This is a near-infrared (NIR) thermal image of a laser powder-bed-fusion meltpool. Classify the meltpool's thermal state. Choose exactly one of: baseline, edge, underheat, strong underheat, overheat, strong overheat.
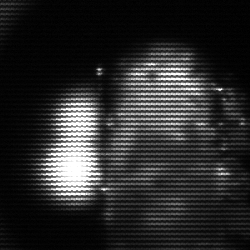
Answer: strong underheat